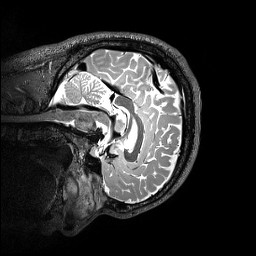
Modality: T2w
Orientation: sagittal
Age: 26
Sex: male
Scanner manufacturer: siemens
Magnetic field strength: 3 T
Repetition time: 3.2 s
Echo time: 0.565 s